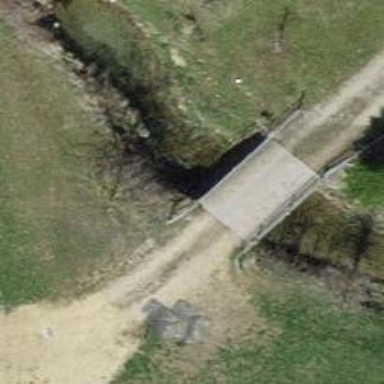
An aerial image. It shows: Track road going over bridge with grade1 tracktype.